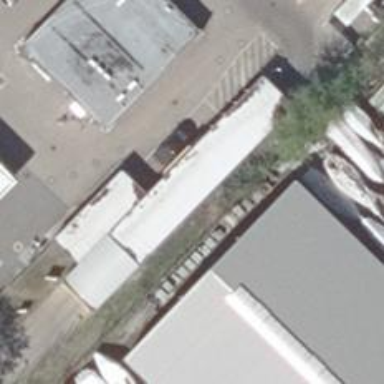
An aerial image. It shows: Car wash facility.